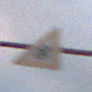
Verkehrszeichen: SchneeOderEisglaette
Umgebung: Outdoor, Nature
Tageszeit: SunriseSunset
Wetter: PartlyCloudy
Licht: Natural
Jahreszeit: NotSpecified
Kontrast: LowContrast